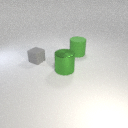
large green rubber cylinder behind large green metal cylinder